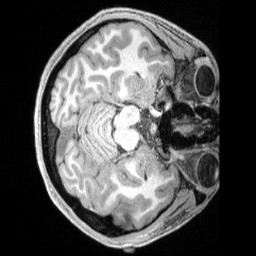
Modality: T1w
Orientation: axial
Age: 30
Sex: female
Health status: healthy
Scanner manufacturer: siemens
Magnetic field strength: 3 T
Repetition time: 2.4 s
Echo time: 0.00222 s